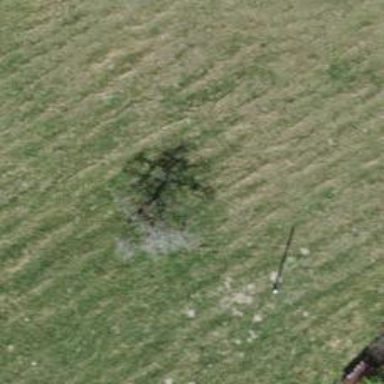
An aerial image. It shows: Single tag "natural: tree."